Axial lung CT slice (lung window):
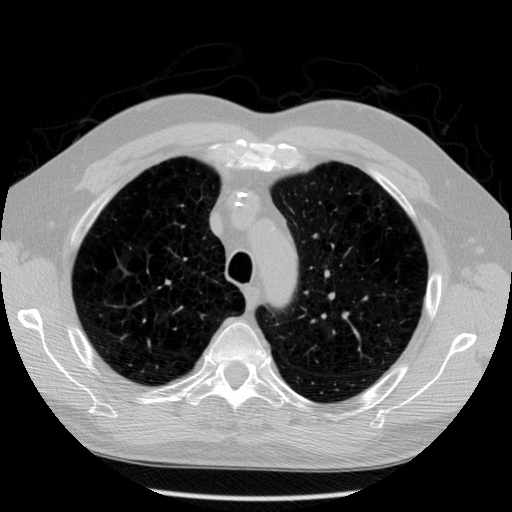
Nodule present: no